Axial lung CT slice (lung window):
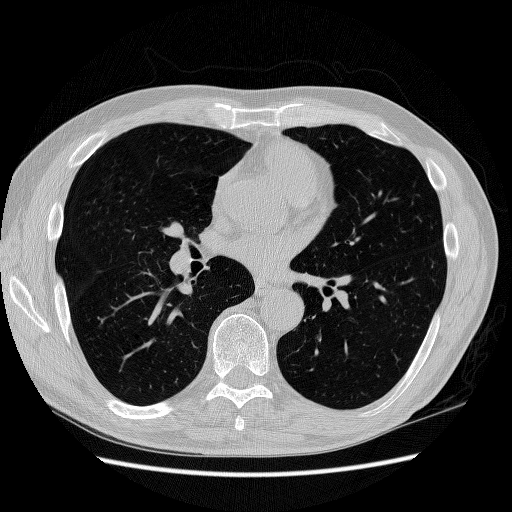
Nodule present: no